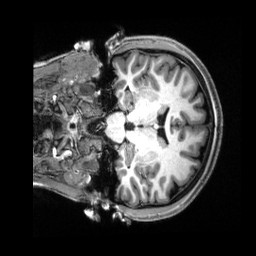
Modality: T1w
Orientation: coronal
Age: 26
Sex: female
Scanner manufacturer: siemens
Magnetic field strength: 3 T
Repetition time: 2.5 s
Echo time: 0.00222 s